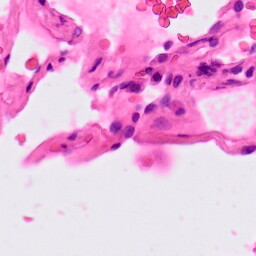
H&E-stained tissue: Lung